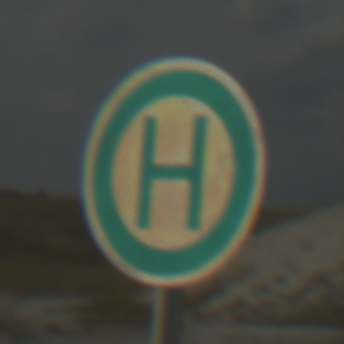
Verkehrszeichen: Haltestelle
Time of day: MorningAfternoon
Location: Outdoor (Beach)
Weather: PartlyCloudy
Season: NotSpecified
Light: Natural